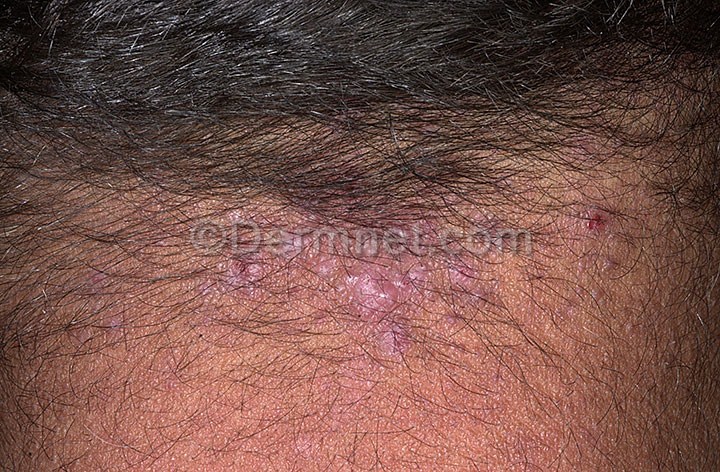
Disease: Hair Loss Photos Alopecia and other Hair Diseases